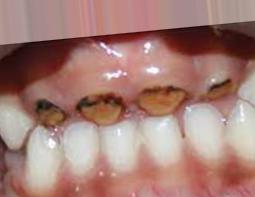
Condition: Caries